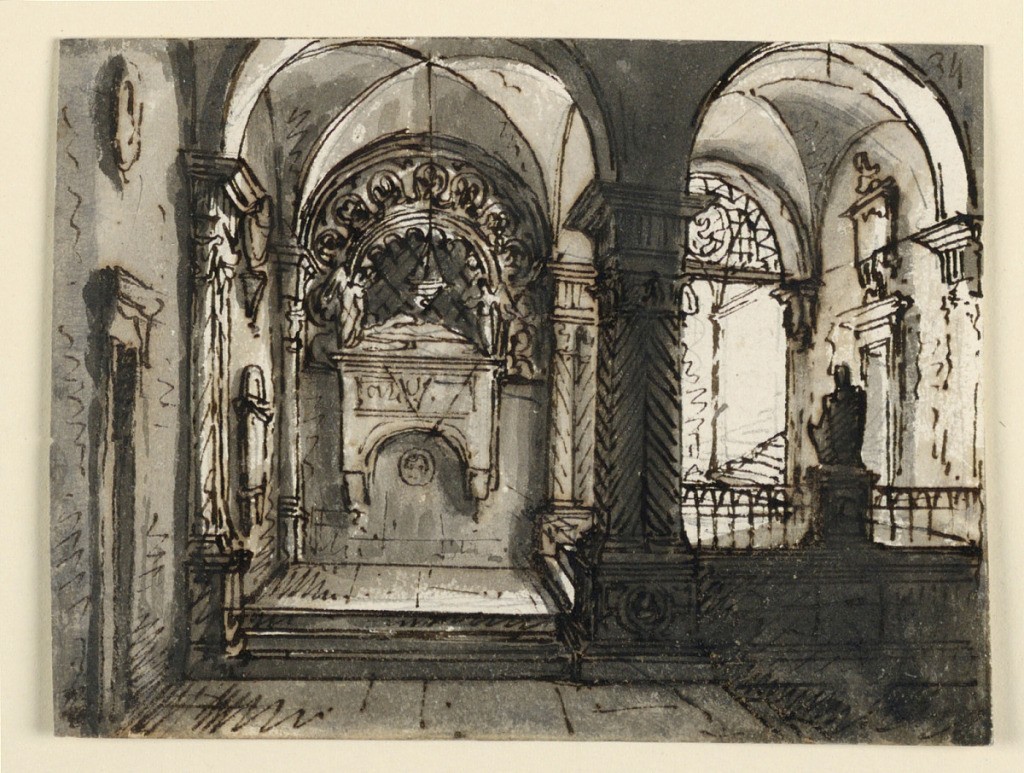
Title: Interior of Ecclesiastical Building
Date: early 19th century
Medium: Pen and bistre ink, brush and sepia wash on paper
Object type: Drawing
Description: Horizontal rectangle. Interior of vaulted ecclesiastical building showing stairs and tomb attached to wall.